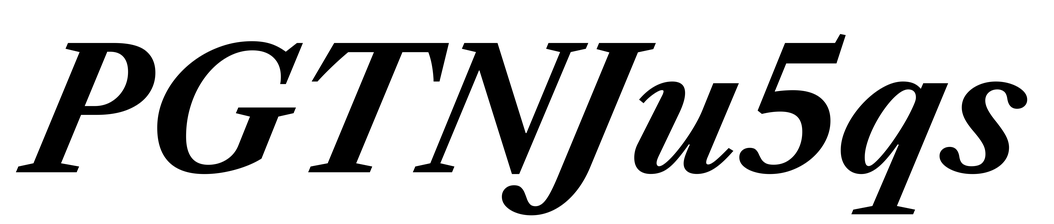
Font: LibreCaslonText-Italic_Bold_Italic